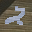
Label: 2